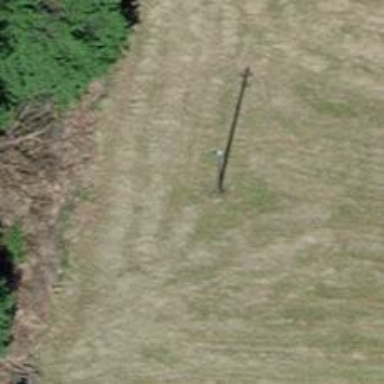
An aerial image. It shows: Power pole.